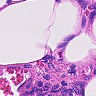
Metastatic tissue present: no